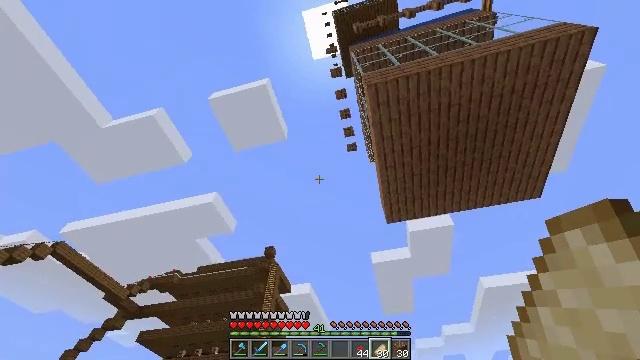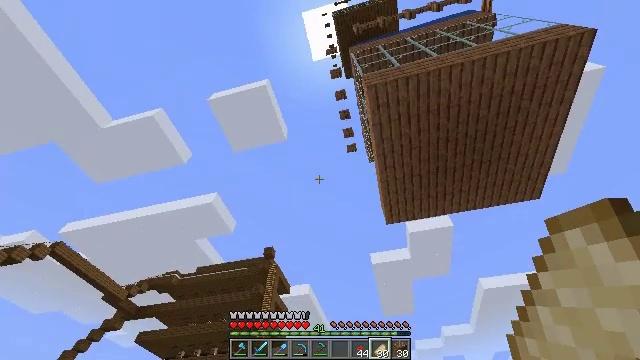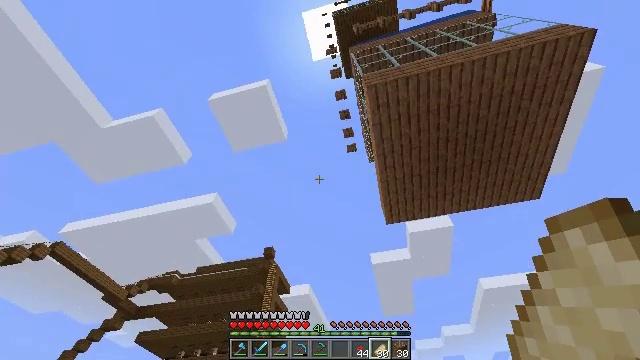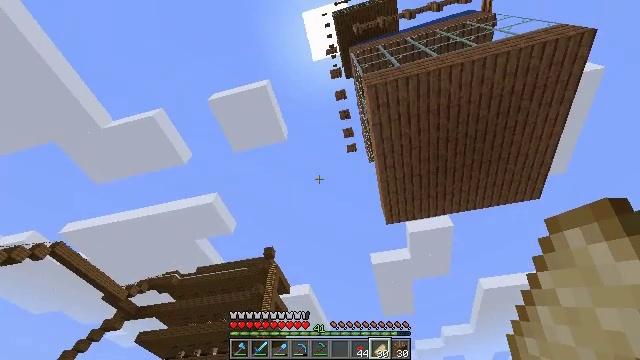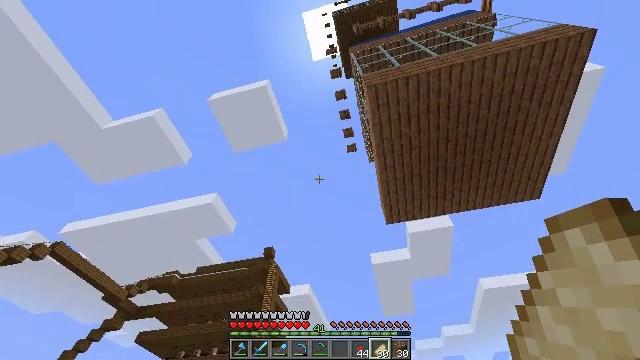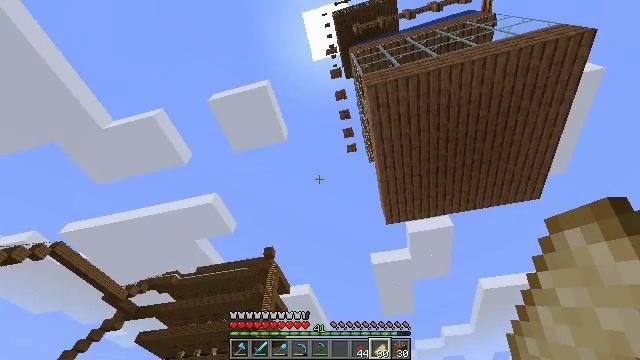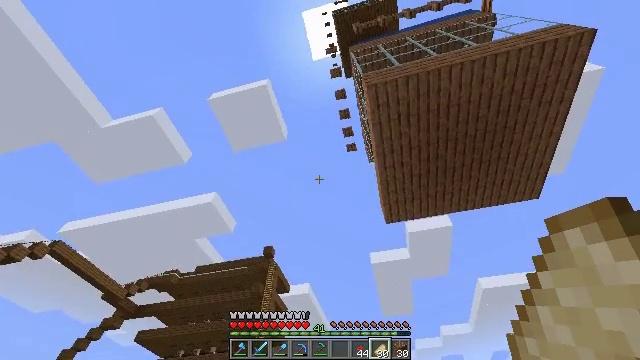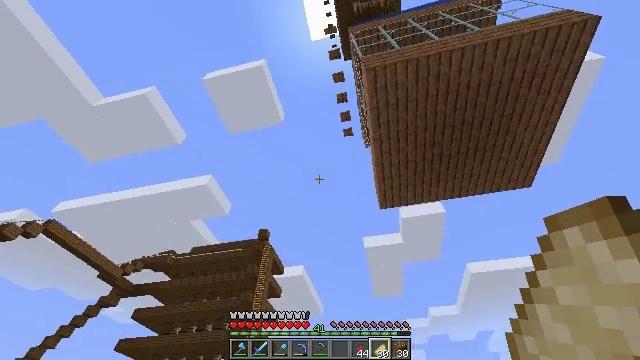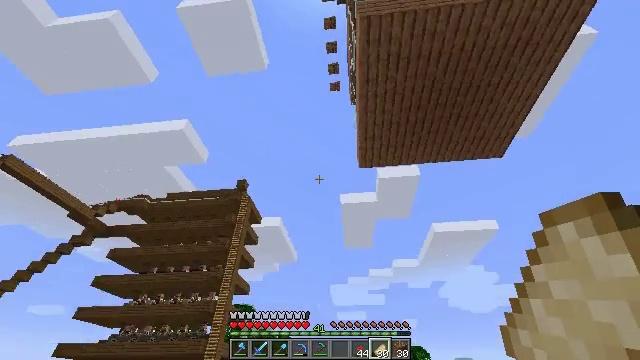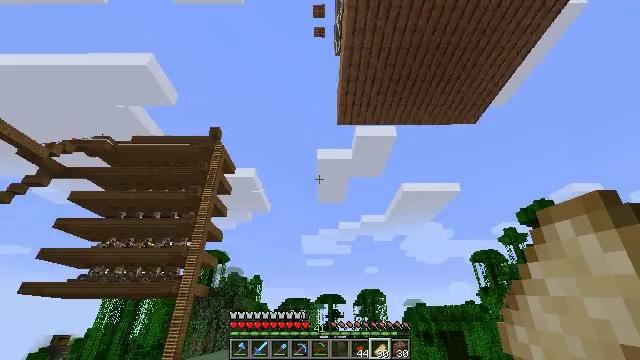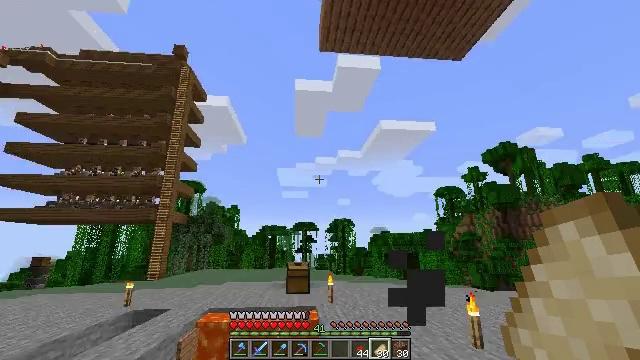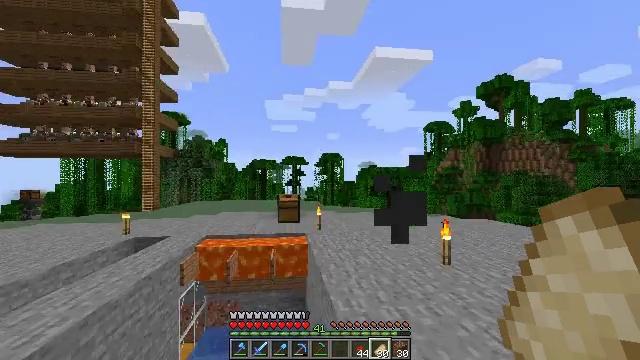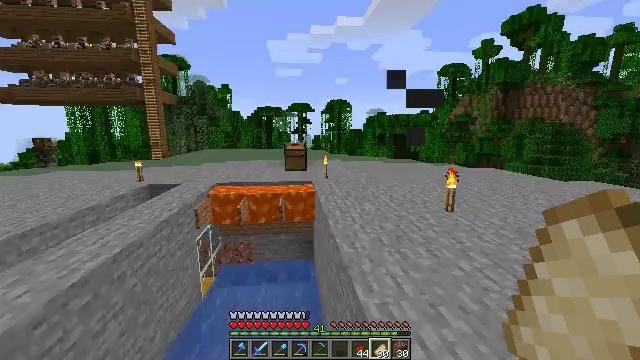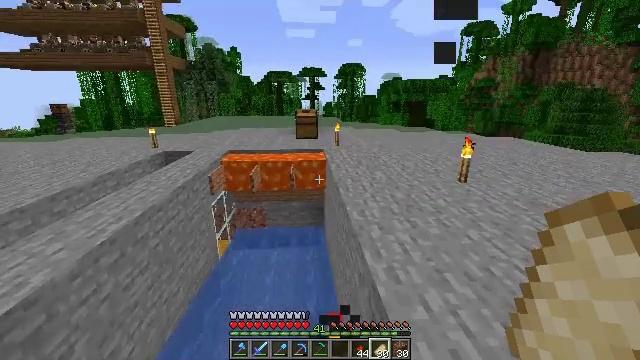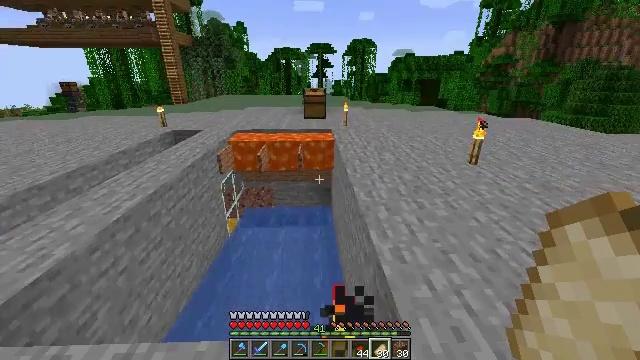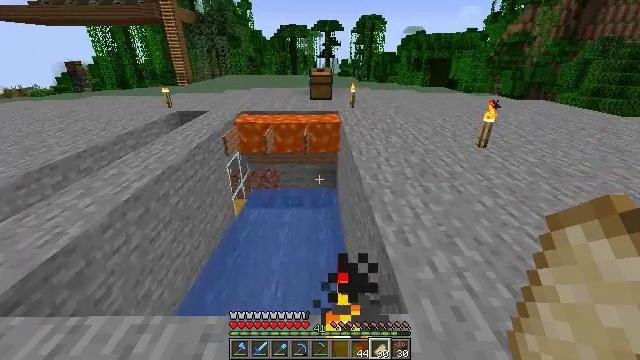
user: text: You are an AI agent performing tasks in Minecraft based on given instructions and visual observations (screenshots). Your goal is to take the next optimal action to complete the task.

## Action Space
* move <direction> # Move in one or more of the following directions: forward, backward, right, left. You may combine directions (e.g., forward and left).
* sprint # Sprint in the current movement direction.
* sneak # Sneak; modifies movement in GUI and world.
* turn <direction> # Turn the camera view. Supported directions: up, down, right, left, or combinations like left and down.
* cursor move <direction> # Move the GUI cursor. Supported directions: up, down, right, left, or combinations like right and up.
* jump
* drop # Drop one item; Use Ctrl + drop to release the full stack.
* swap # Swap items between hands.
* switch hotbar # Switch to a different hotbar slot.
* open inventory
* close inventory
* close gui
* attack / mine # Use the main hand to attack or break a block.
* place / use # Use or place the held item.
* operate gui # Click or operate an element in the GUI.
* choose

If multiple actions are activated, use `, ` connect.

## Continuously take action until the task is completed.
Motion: motion action
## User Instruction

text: Open the crafting table and craft a dried kelp block with kelp.
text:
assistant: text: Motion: no_op
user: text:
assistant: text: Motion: no_op
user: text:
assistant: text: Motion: no_op
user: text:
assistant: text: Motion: no_op
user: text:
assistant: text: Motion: no_op
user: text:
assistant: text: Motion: no_op
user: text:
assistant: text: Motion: turn right and down
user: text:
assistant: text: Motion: turn right and down
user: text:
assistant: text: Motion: turn right and down
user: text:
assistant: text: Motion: turn right and down
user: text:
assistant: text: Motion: turn right and down
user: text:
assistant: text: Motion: turn left and down
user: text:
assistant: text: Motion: turn left and down
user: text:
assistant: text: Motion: turn left and down
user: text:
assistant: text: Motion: turn left and down
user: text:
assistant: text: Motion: turn down
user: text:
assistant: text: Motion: no_op
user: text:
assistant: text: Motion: no_op
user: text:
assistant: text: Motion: no_op
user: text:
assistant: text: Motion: no_op
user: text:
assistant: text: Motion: no_op
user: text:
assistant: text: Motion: no_op
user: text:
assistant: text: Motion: no_op
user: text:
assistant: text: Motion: no_op
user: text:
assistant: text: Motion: no_op
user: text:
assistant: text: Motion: no_op
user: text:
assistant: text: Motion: no_op
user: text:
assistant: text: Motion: no_op
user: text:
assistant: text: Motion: no_op
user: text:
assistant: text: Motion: no_op